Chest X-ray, PA view. Patient: 28 years old, sex M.
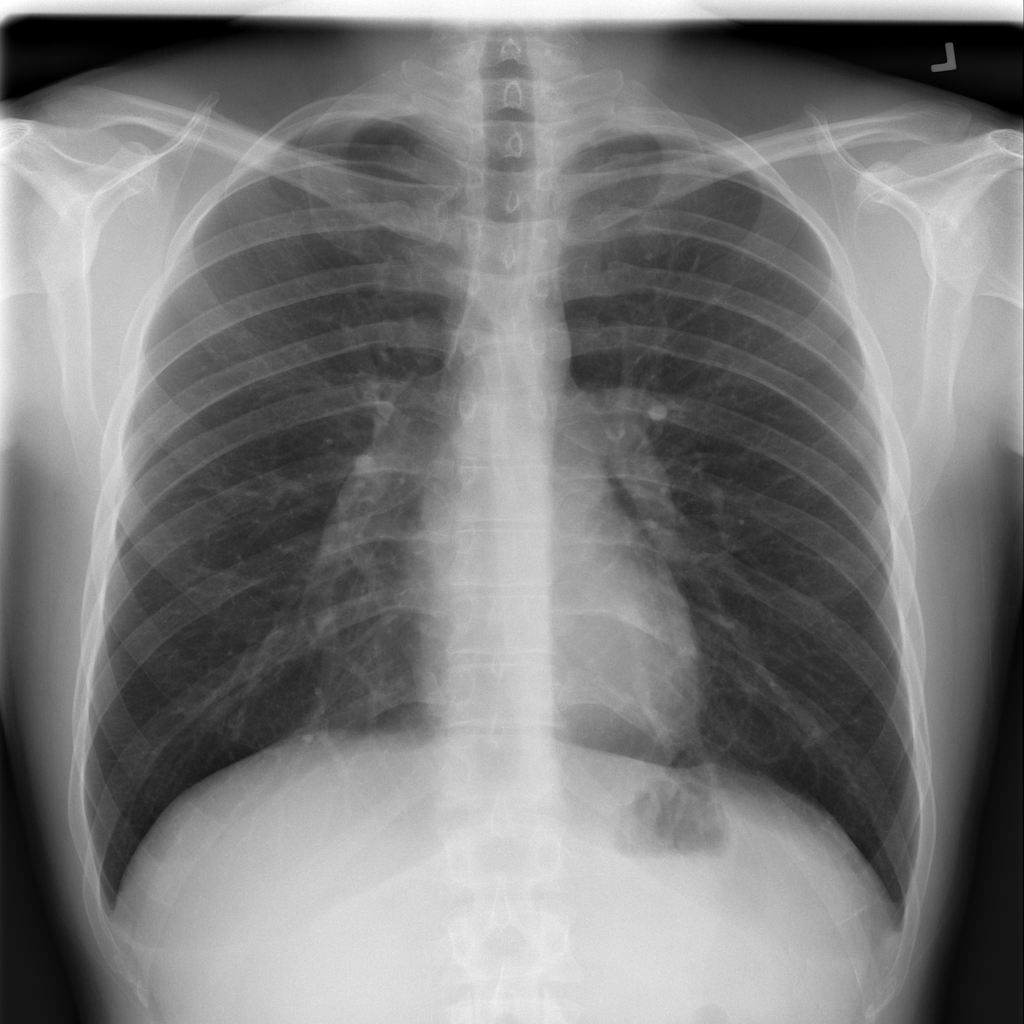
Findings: Infiltration